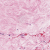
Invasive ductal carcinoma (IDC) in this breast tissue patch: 0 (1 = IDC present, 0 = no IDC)